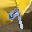
Label: 9